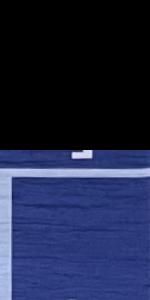
Label: Empty